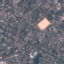
Label: Residential